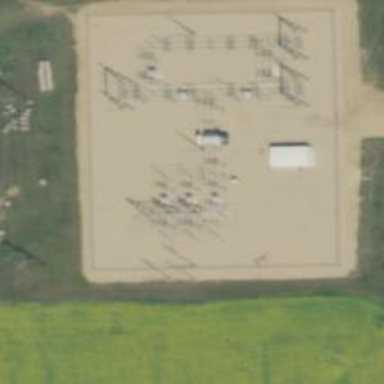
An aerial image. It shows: Switch for power supply.